Interaction volume radius: 5 \u00c5
Interaction volume height: 35 \u00c5
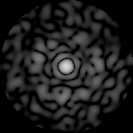
Disorder parameter: 0.8522